Question: Restaurant name?
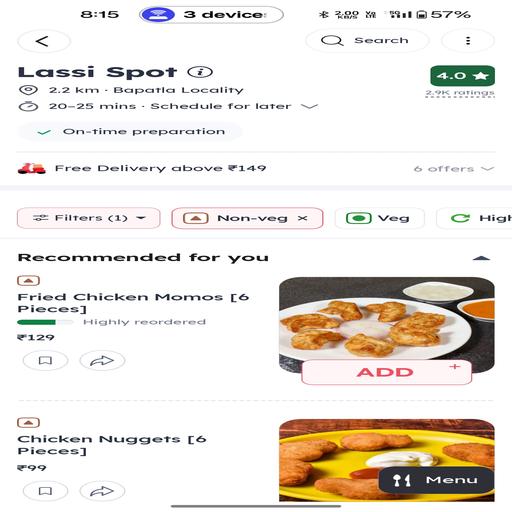
Answer: Lassi Spot